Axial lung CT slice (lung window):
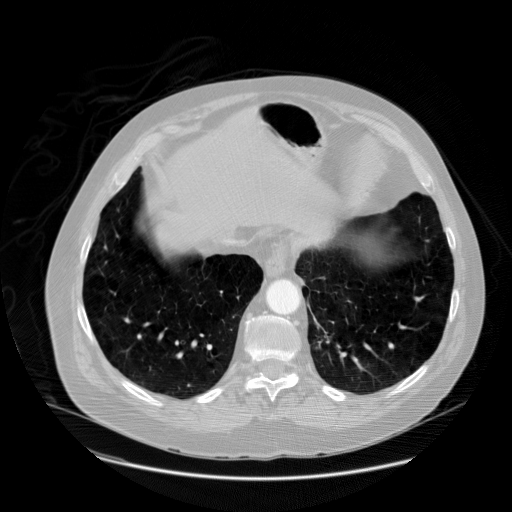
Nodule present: no